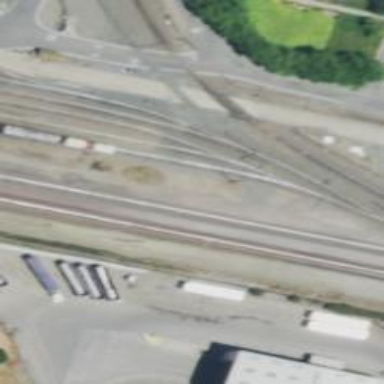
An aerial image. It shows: Railway yard used for servicing trains.